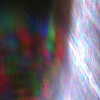
Label: sunburn